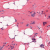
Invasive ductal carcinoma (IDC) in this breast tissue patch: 0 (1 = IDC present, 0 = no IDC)